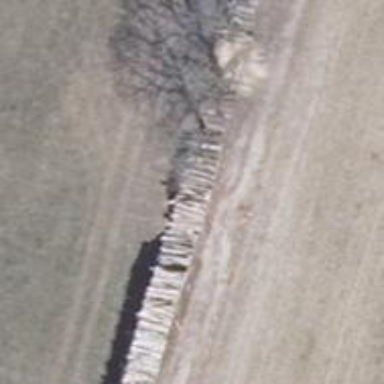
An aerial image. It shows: Row of trees in natural setting.